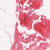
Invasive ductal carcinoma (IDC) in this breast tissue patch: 0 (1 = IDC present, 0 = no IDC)